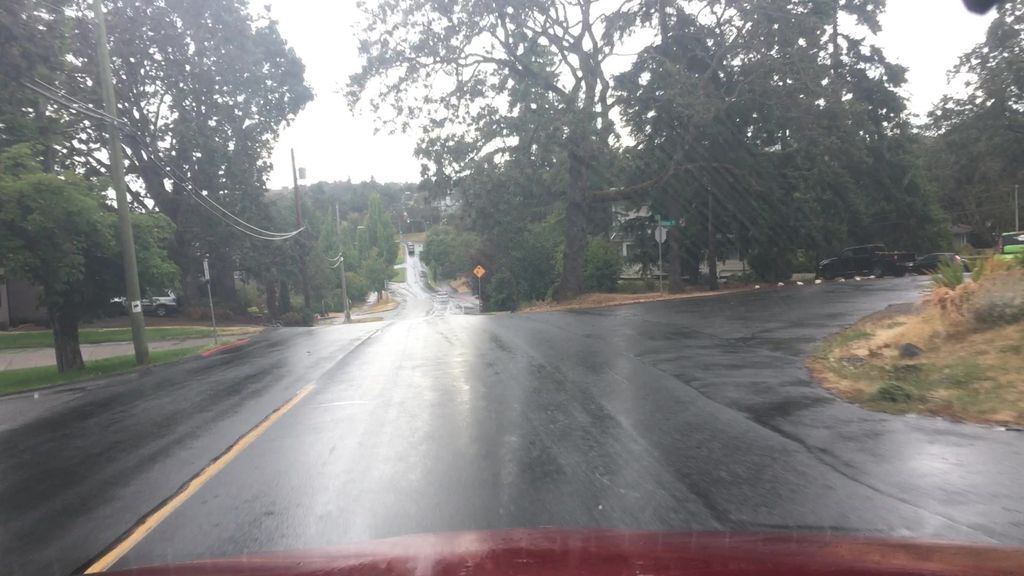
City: victoria